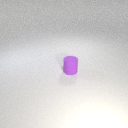
small purple rubber cylinder